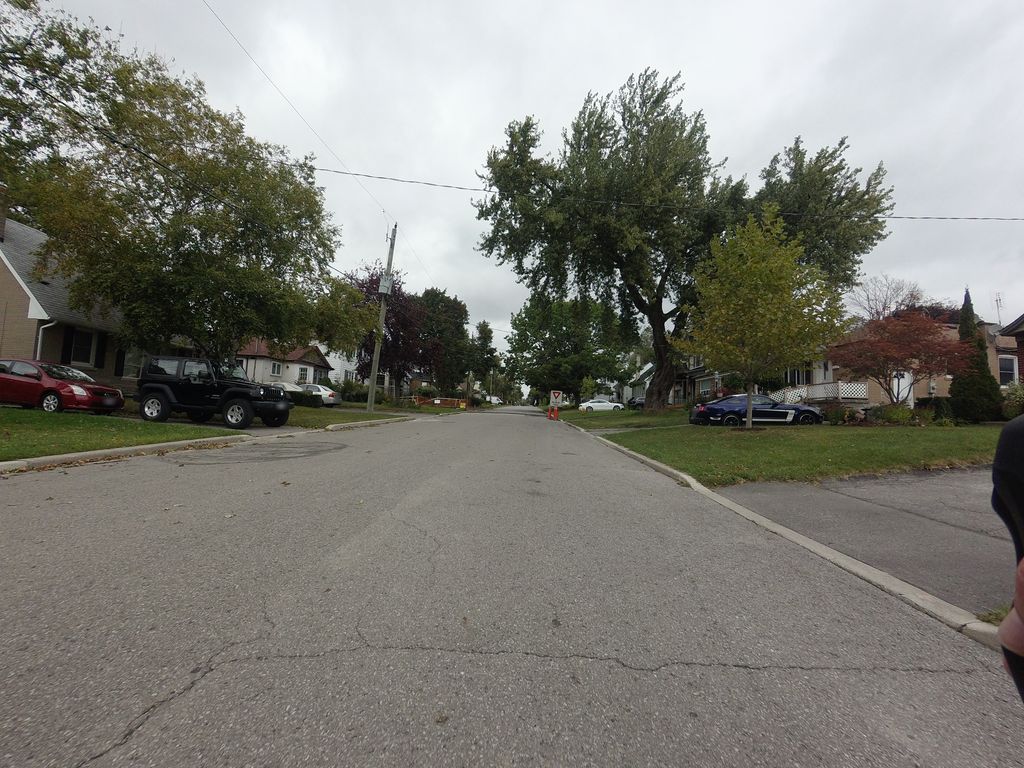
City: toronto